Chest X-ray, AP view. Patient: 24 years old, sex F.
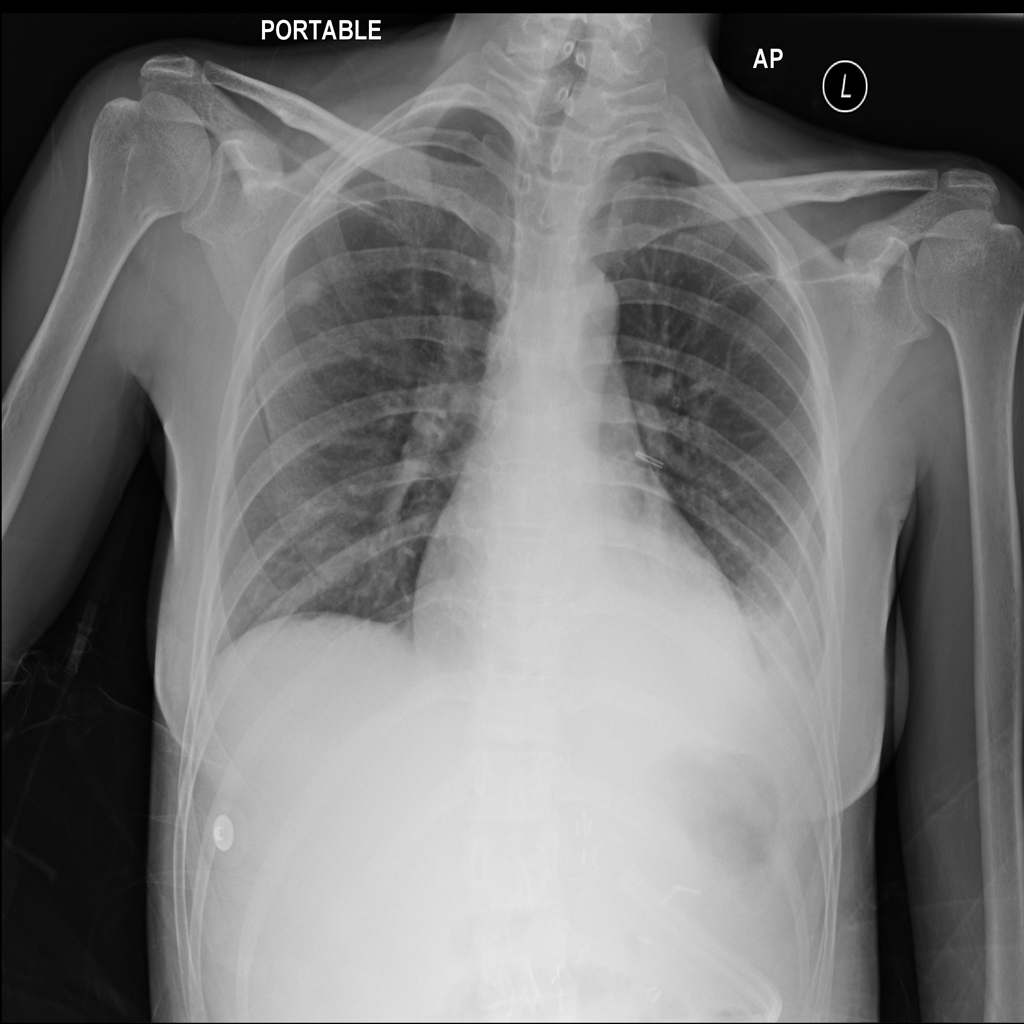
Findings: Atelectasis, Effusion